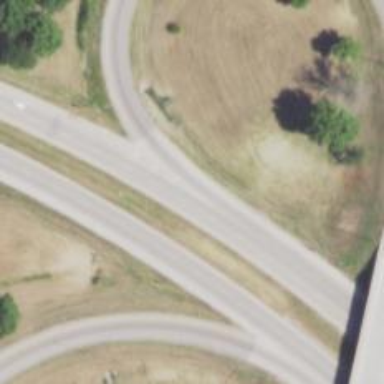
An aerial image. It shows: Road marking featuring gore chevron.